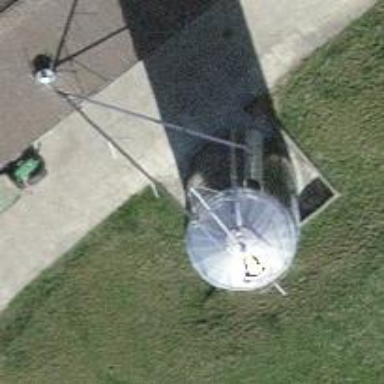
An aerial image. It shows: Silo.